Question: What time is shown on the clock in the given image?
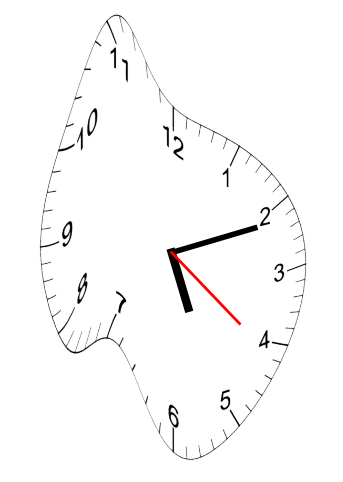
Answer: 05:11:21